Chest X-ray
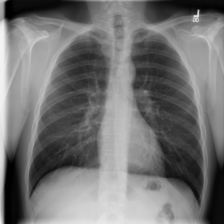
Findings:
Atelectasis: negative
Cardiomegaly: negative
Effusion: negative
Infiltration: negative
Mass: negative
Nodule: negative
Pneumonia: negative
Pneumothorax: negative
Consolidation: negative
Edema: negative
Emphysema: negative
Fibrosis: negative
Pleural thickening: negative
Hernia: negative